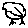
Label: bird